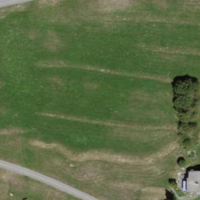
EUNIS habitat code: 24
Species observed at this site:
Melilotus albus